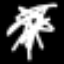
Label: squiggle